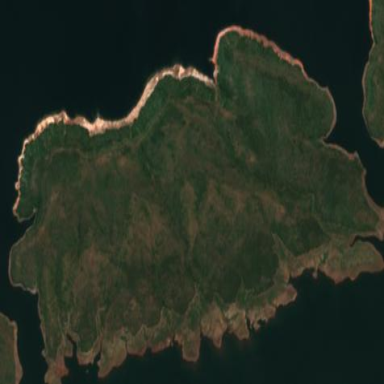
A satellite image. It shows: Island.